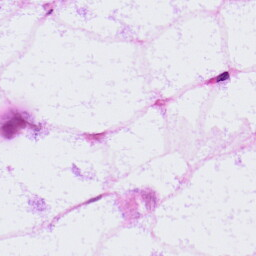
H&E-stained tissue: LymphNode